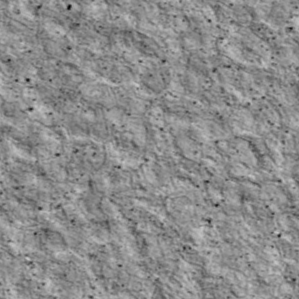
Label: non_frost